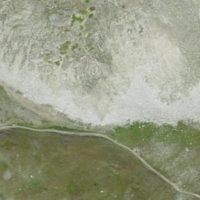
EUNIS habitat code: 31
Species observed at this site:
Vaccinium myrtillus
Zygaena exulans